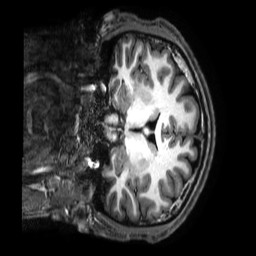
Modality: T1w
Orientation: coronal
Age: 23
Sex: male
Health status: healthy
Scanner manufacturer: philips
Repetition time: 0.009 s
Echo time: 0.004 s